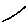
Label: tree